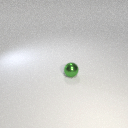
small green metal sphere